Question: I'm in the middle of refactoring an asp.net report that uses MVC. I removed some of the criteria for the report (no longer wanted) and added some new criteria, but now the report isn't being generated at all. I click the submit button, and it simply returns.
So, I added some console.log statements to the code as a sanity check that I was at least getting there:
'''
$("#submit_button").click(function () {
console.log("submit btn clicked");
$("#NumberOfResults").css("visibility", "visible");
$("#NumberOfResults").html("Please wait...");
EnableButton("submit_button", false);
var deptsList = $('#depts').checkedBoxes();
$('#deptHeader span').html(deptsList.join(", "));
var sitesList = $('#sites').checkedBoxes();
$('#sitesHeader span').html(sitesList.join(", "));
$('#hiddenDepts').val(deptsList); //do I need to make this: $('#hiddenDepts').val(deptsList).join(","); ?
$('#hiddenSites').val(sitesList); // ""
var UPCs = $('UPC').val();
if (UPCs == "All") {
$('UPC').val("1"); // take everything (1 and greater)
}
console.log("about to submit the form");
$("form").submit();
});
'''
I thought maybe that it was failing because not all the values to be passed were valid (modelState contained errors), but wouldn't that objection to further processing come the call to $("form").submit(); ?
IOW, I would expect to see "submit btn clicked" and "about to submit the form" in the console after mashing the submit button and then F12, but I don't...
It is true that three of the five model members are empty strings, so I have more problems to track down, but why am I not even seeing these console log messages?
## UPDATE
I have a breakpoint in the Controller on the last line here:
'''
[HttpPost]
public ActionResult ReceiptCriteria(TLDSalesReceiptCriteriaModel model)
{
ViewBag.DebugMessage = "No error";
if (ModelState.IsValid) // inspect locals.modelstate [breakpoint set here]
'''
...but I don't even reach it...?!?!?
## UPDATE 2
In answer to Karl Anderson, here's the relevant HTML:
'''
<button type="submit" id="submit_button" class="bottomButtonEnabled">View Report</button>
'''
## UPDATE 3
If there's a way to get the console messages as text, I couldn't see how, so I captured a scream shot:

If your eyes are too small to read it, so to speak (mine are), here's some of the verbiage:
shouldShowTB file Not Exist - default action show Toolbar > DOMException
chrom.tabs is not available: You do not have permission to access this API. ensure that....
Failed to load resource: the server responded with a status of 404 (Not Found) ...sprite.png
Failed to load resource: the server responded with a status of 400 (Bad Request)
Failed to load resource chrome-extension://klibjjljfadl;fjkdlfjkdl;;fjdlfjadl/tb/al/state.html
MessagingReadyWrapper did not get ready. name: abstractionLayerBack.js , location ....
Time out waiting for a plugin, calling ready without a plugin
...
## UPDATE 4
I did what Aegis said, and with either the submit button itself or with:
'''
form action="/mypath/mycshtml" method="post"
'''
...highlighted in CDT after right-clicking and selecting "Inspect Element", I see at the bottom of the right pane:
submit
form
...and then a bunch of "gobbledygook" (it's g[r]eek to me; maybe Aegis understands it)
The referenced file is jquery.js:6497; Below that it shows a bunch of stuff for the jquery (sourcename's value is the path to google's CDN jQuery file). Should it be pointing to my submit_button click handler instead?
## UPDATE 5
Maybe at least part of my problem was that I was calling "form".submit explicitly, which shouldn't be necessary with a submit button - mashing it should automatically submit the form, right? After commenting that out (after experimenting with the raw javascript of document.form.submit()) I at least now see the first console.log msg I added ("submit btn clicked") in the console. So somewhere between there and the second console.log msg (which is not being written to the console) something is failing.
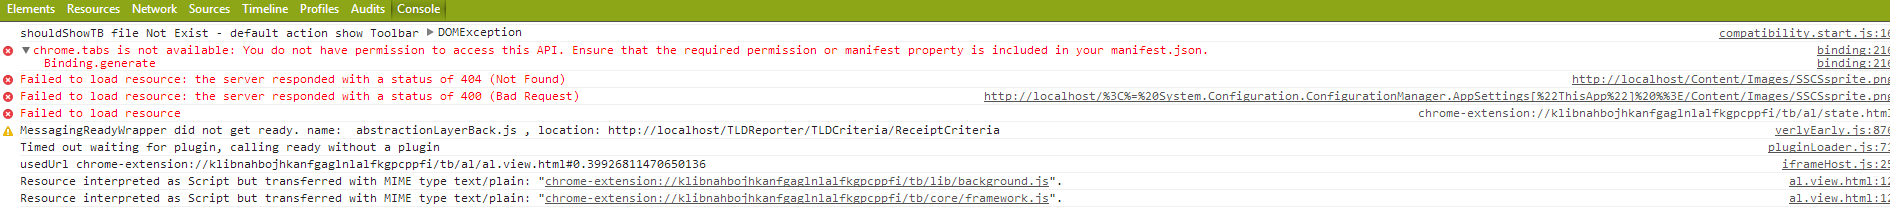
Answer: I'm making it all the way through the submit function now. It seems two things were causing my problem:
0) The superfluous call to submit the form when it already was going to be submitted by default because this was a submit input widget
1) A call to .join here:
'''
$('#hiddenDepts').val(deptsList).join(",");
'''
Once I chopped off the join:
'''
$('#hiddenDepts').val(deptsList);
'''
...I made it past that spot.